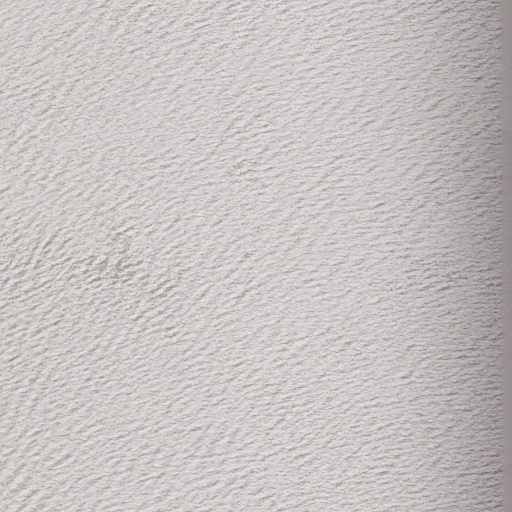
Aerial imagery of cape in Delaware named Goose Point containing only open water